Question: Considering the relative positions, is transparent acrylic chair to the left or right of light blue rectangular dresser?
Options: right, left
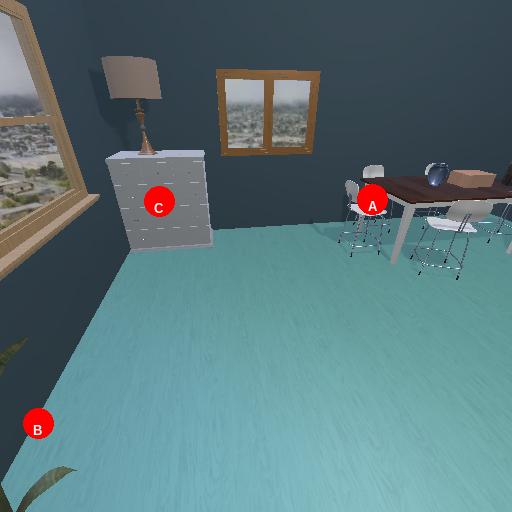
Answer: right